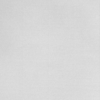
Label: dusty